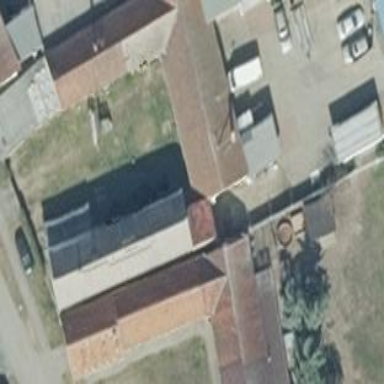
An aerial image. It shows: Gabled building.